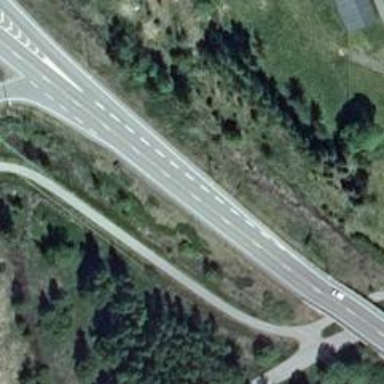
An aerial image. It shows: Motorway junction.